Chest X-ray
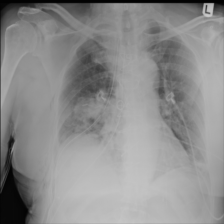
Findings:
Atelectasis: positive
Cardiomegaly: negative
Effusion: negative
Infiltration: negative
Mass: negative
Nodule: negative
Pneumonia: negative
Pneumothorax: negative
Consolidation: negative
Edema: negative
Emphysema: negative
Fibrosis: negative
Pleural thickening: negative
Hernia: negative